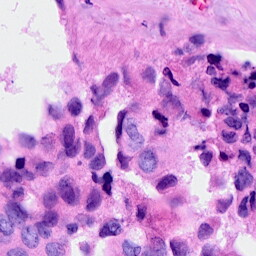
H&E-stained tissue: Breast